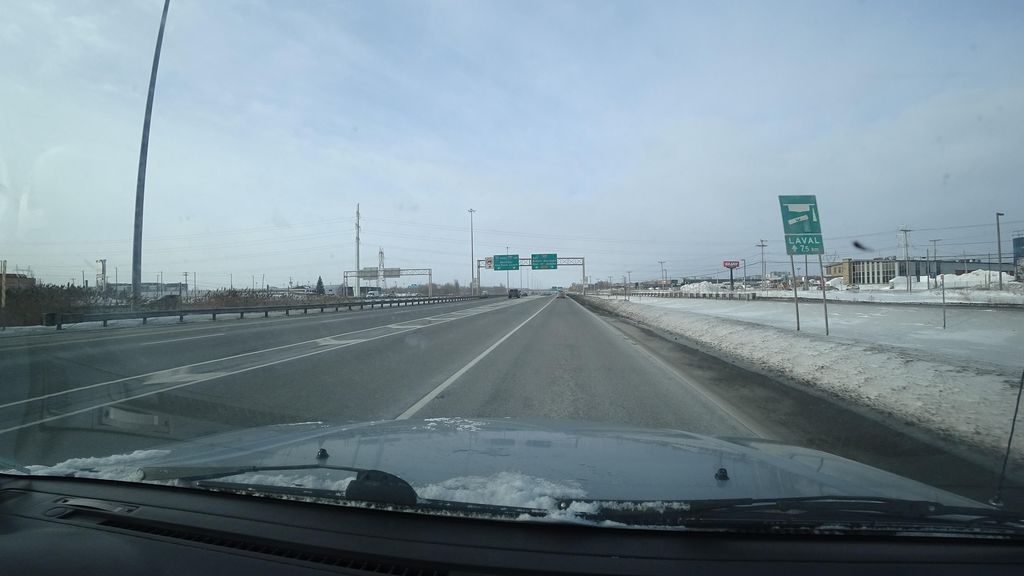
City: quebec_city